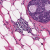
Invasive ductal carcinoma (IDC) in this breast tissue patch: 0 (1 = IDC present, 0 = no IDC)